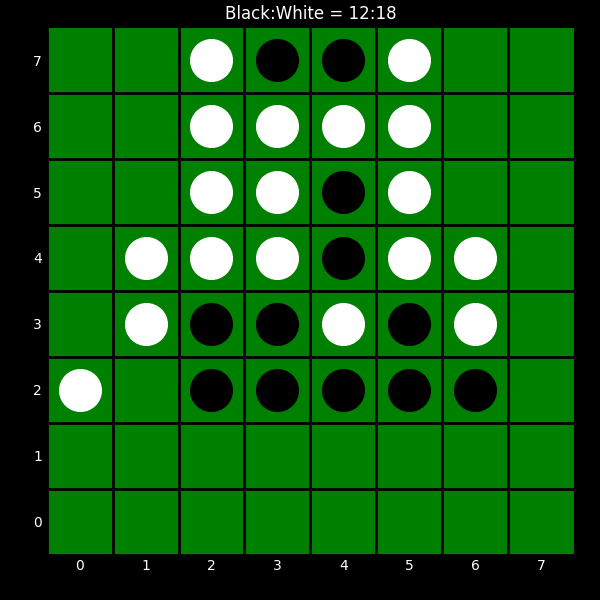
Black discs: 12
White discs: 18